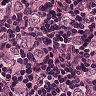
Metastatic tissue present: yes